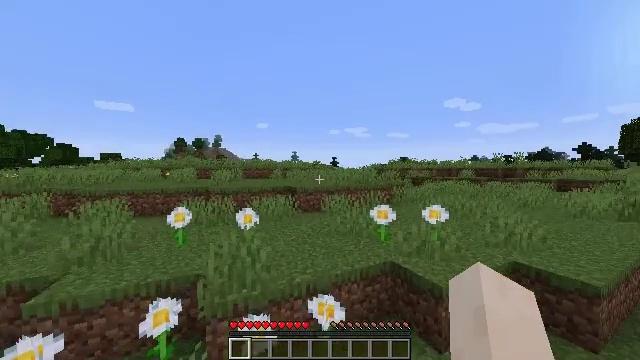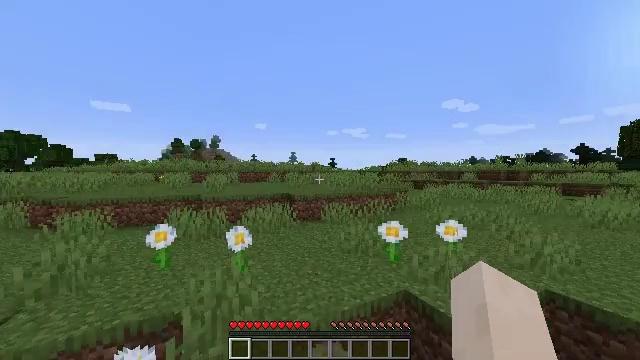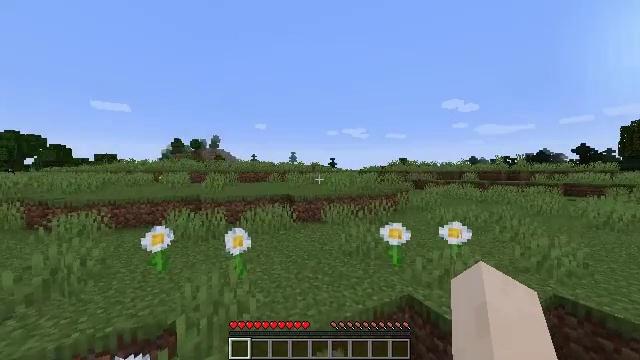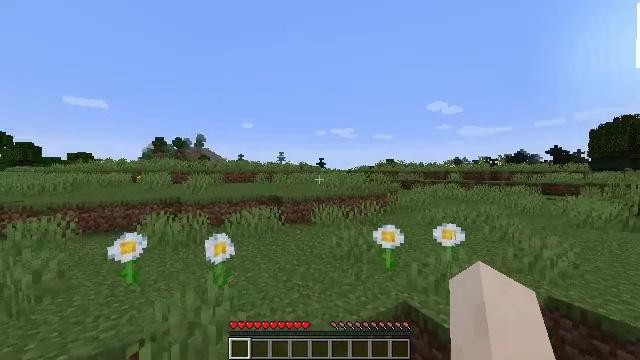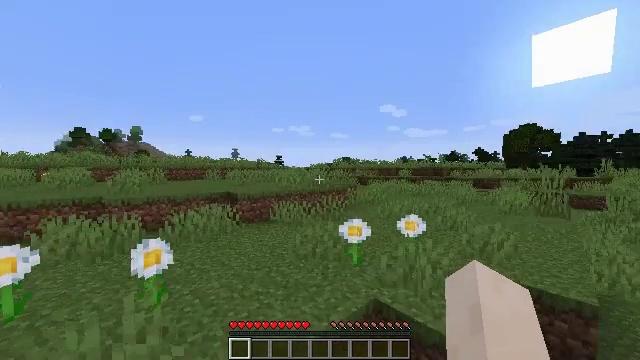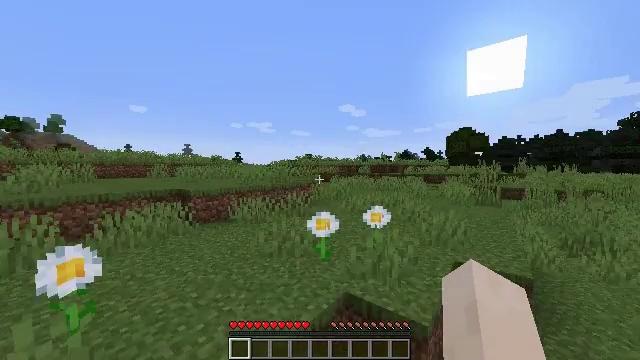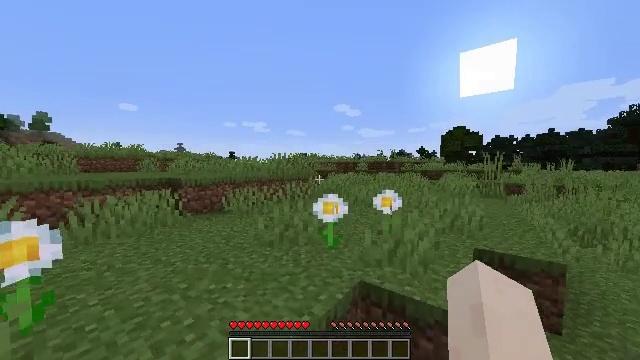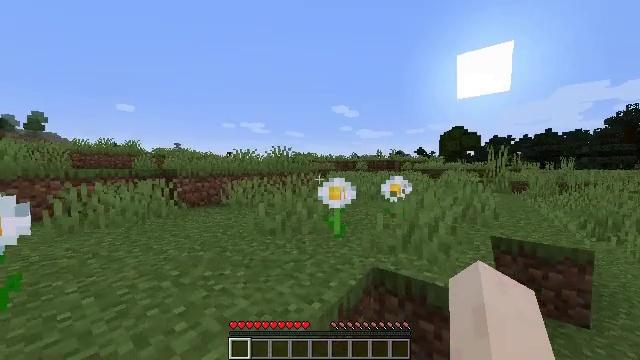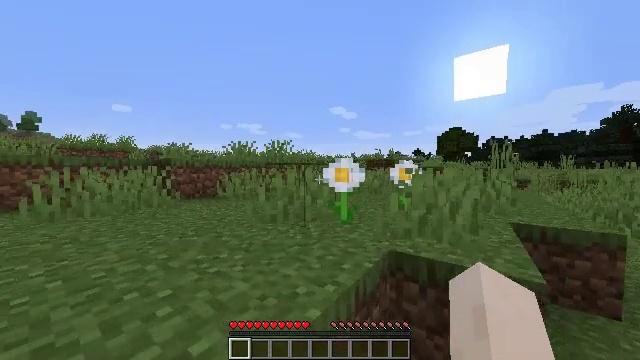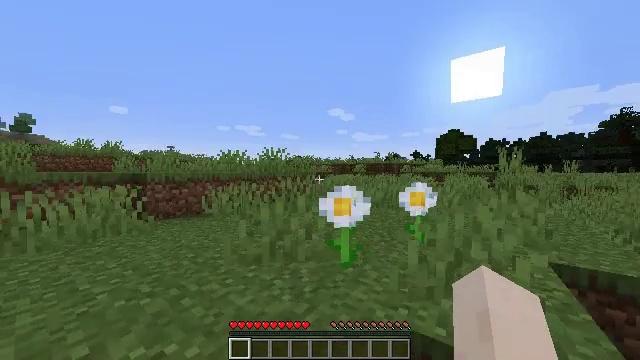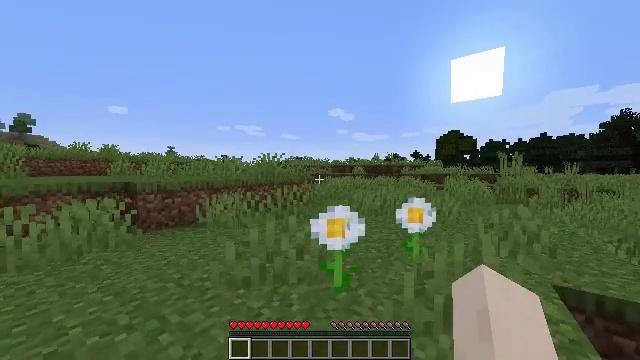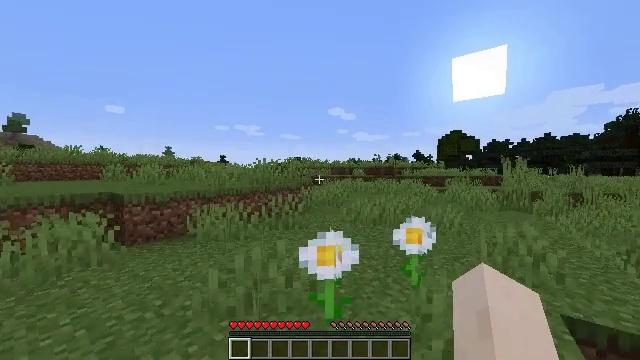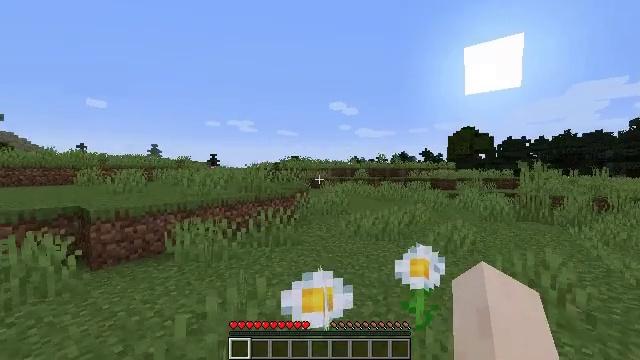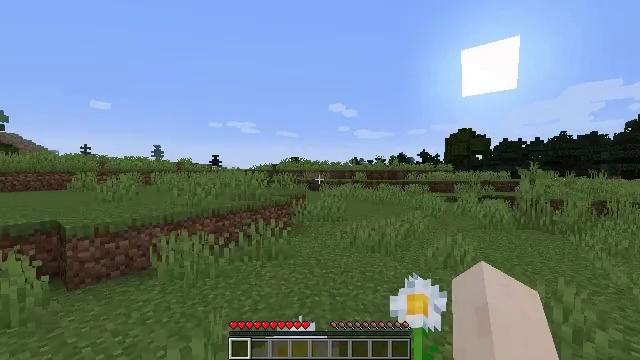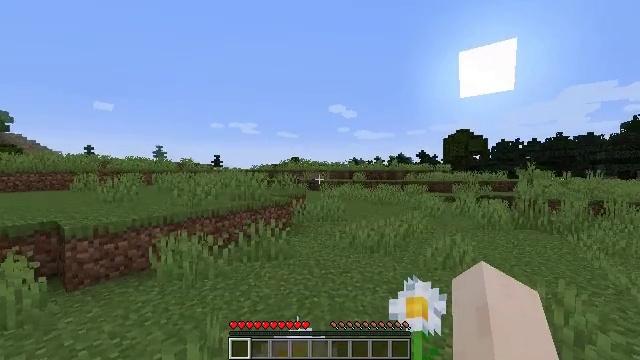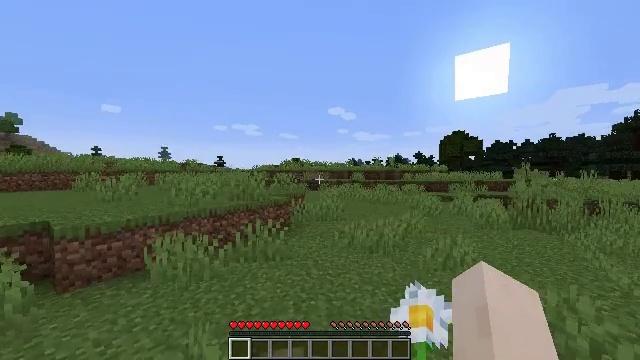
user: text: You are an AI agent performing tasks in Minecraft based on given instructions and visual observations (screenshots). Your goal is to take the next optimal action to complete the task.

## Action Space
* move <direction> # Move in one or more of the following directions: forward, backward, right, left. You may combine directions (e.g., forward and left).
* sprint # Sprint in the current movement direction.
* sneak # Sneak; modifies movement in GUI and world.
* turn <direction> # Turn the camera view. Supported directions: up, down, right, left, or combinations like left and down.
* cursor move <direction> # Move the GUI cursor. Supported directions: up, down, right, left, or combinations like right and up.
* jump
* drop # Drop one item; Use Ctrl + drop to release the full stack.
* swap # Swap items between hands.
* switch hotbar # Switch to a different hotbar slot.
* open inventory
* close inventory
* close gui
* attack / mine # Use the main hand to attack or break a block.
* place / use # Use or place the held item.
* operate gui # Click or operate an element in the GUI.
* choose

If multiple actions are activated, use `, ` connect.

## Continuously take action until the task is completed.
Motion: motion action
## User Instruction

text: Break the lilac plant.
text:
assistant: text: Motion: move forward, sprint, attack / mine
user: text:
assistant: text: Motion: move forward, sprint, attack / mine
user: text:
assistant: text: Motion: move forward, sprint, turn right, attack / mine
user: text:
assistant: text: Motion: move forward, sprint, turn right, attack / mine
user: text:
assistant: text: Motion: move forward, sprint, turn right, attack / mine, jump
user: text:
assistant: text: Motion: move forward, sprint, turn right, attack / mine, jump
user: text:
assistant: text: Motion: move forward, sprint, attack / mine, jump
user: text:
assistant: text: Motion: move forward, sprint, attack / mine, jump
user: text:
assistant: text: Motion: move forward, sprint, attack / mine, jump
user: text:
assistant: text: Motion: move forward, sprint, attack / mine, jump
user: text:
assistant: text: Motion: move forward and move left, sprint, attack / mine, jump
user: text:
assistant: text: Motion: move forward and move left, sprint, attack / mine, jump
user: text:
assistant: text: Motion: move forward and move left, sprint, attack / mine, jump
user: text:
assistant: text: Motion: move forward and move left, sprint, attack / mine, jump
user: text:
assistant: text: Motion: move forward and move left, sprint, attack / mine, jump
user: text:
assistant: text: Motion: move forward and move left, sprint, attack / mine, jump
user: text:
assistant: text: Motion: move forward and move left, sprint, attack / mine, jump
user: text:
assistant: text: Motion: move forward and move left, sprint, attack / mine, jump
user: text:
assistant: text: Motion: move forward and move left, sprint, attack / mine, jump
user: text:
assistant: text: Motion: move forward and move left, sprint, attack / mine, jump
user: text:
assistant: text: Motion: move forward and move left, sprint, turn left and down, attack / mine, jump
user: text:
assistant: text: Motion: move forward and move left, sprint, turn left and down, attack / mine, jump
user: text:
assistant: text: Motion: move forward and move left, sprint, turn left, attack / mine, jump
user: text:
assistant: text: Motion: move forward and move left, sprint, turn left, attack / mine, jump
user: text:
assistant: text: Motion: move forward and move left, sprint, attack / mine, jump
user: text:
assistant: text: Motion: move forward and move left, sprint, attack / mine, jump
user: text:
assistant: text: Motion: move forward and move left, sprint, attack / mine, jump
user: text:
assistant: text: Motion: move forward and move left, sprint, attack / mine, jump
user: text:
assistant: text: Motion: move forward and move left, sprint, turn left, attack / mine, jump
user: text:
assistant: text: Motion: move forward and move left, sprint, turn left, attack / mine, jump